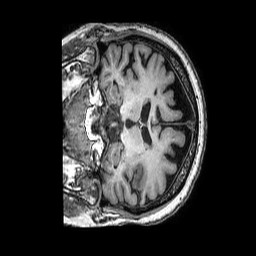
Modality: T1w
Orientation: coronal
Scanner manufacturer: philips
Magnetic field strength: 3 T
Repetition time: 0.007132 s
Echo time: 0.003265 s